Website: ulta-beauty
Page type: store-pickup
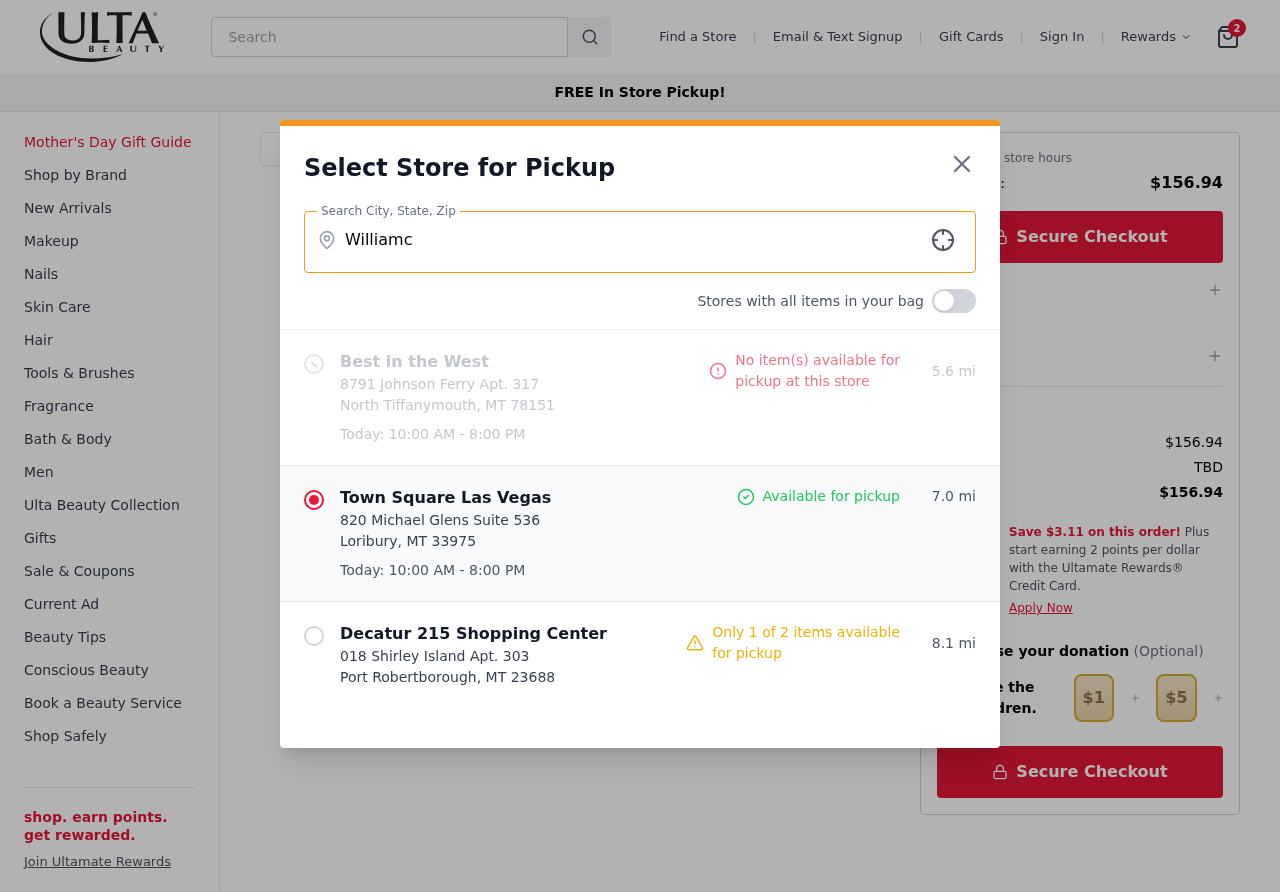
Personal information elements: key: PII_CITY
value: Williamchester
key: PII_LOCATION1_CITY_STATE_ZIP
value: North Tiffanymouth, MT 78151
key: PII_LOCATION1_NAME
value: Best in the West
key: PII_LOCATION1_STREET
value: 8791 Johnson Ferry Apt. 317
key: PII_LOCATION2_CITY_STATE_ZIP
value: Loribury, MT 33975
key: PII_LOCATION2_NAME
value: Town Square Las Vegas
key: PII_LOCATION2_STREET
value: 820 Michael Glens Suite 536
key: PII_LOCATION3_CITY_STATE_ZIP
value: Port Robertborough, MT 23688
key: PII_LOCATION3_NAME
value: Decatur 215 Shopping Center
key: PII_LOCATION3_STREET
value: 018 Shirley Island Apt. 303
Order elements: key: ORDER_NUM_ITEMS
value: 2
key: ORDER_TOTAL
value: $156.94
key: ORDER_SUBTOTAL
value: $156.94
Search elements: key: HEADER_SEARCH
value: Search
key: SEARCH_STORE_LOCATION
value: Williamchester